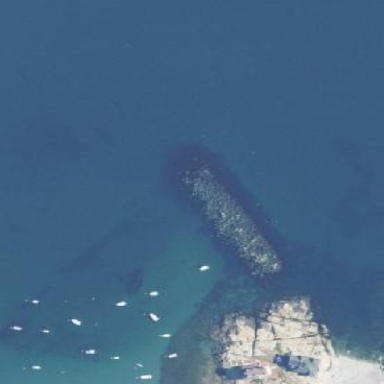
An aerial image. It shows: Breakwater structure.